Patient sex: M
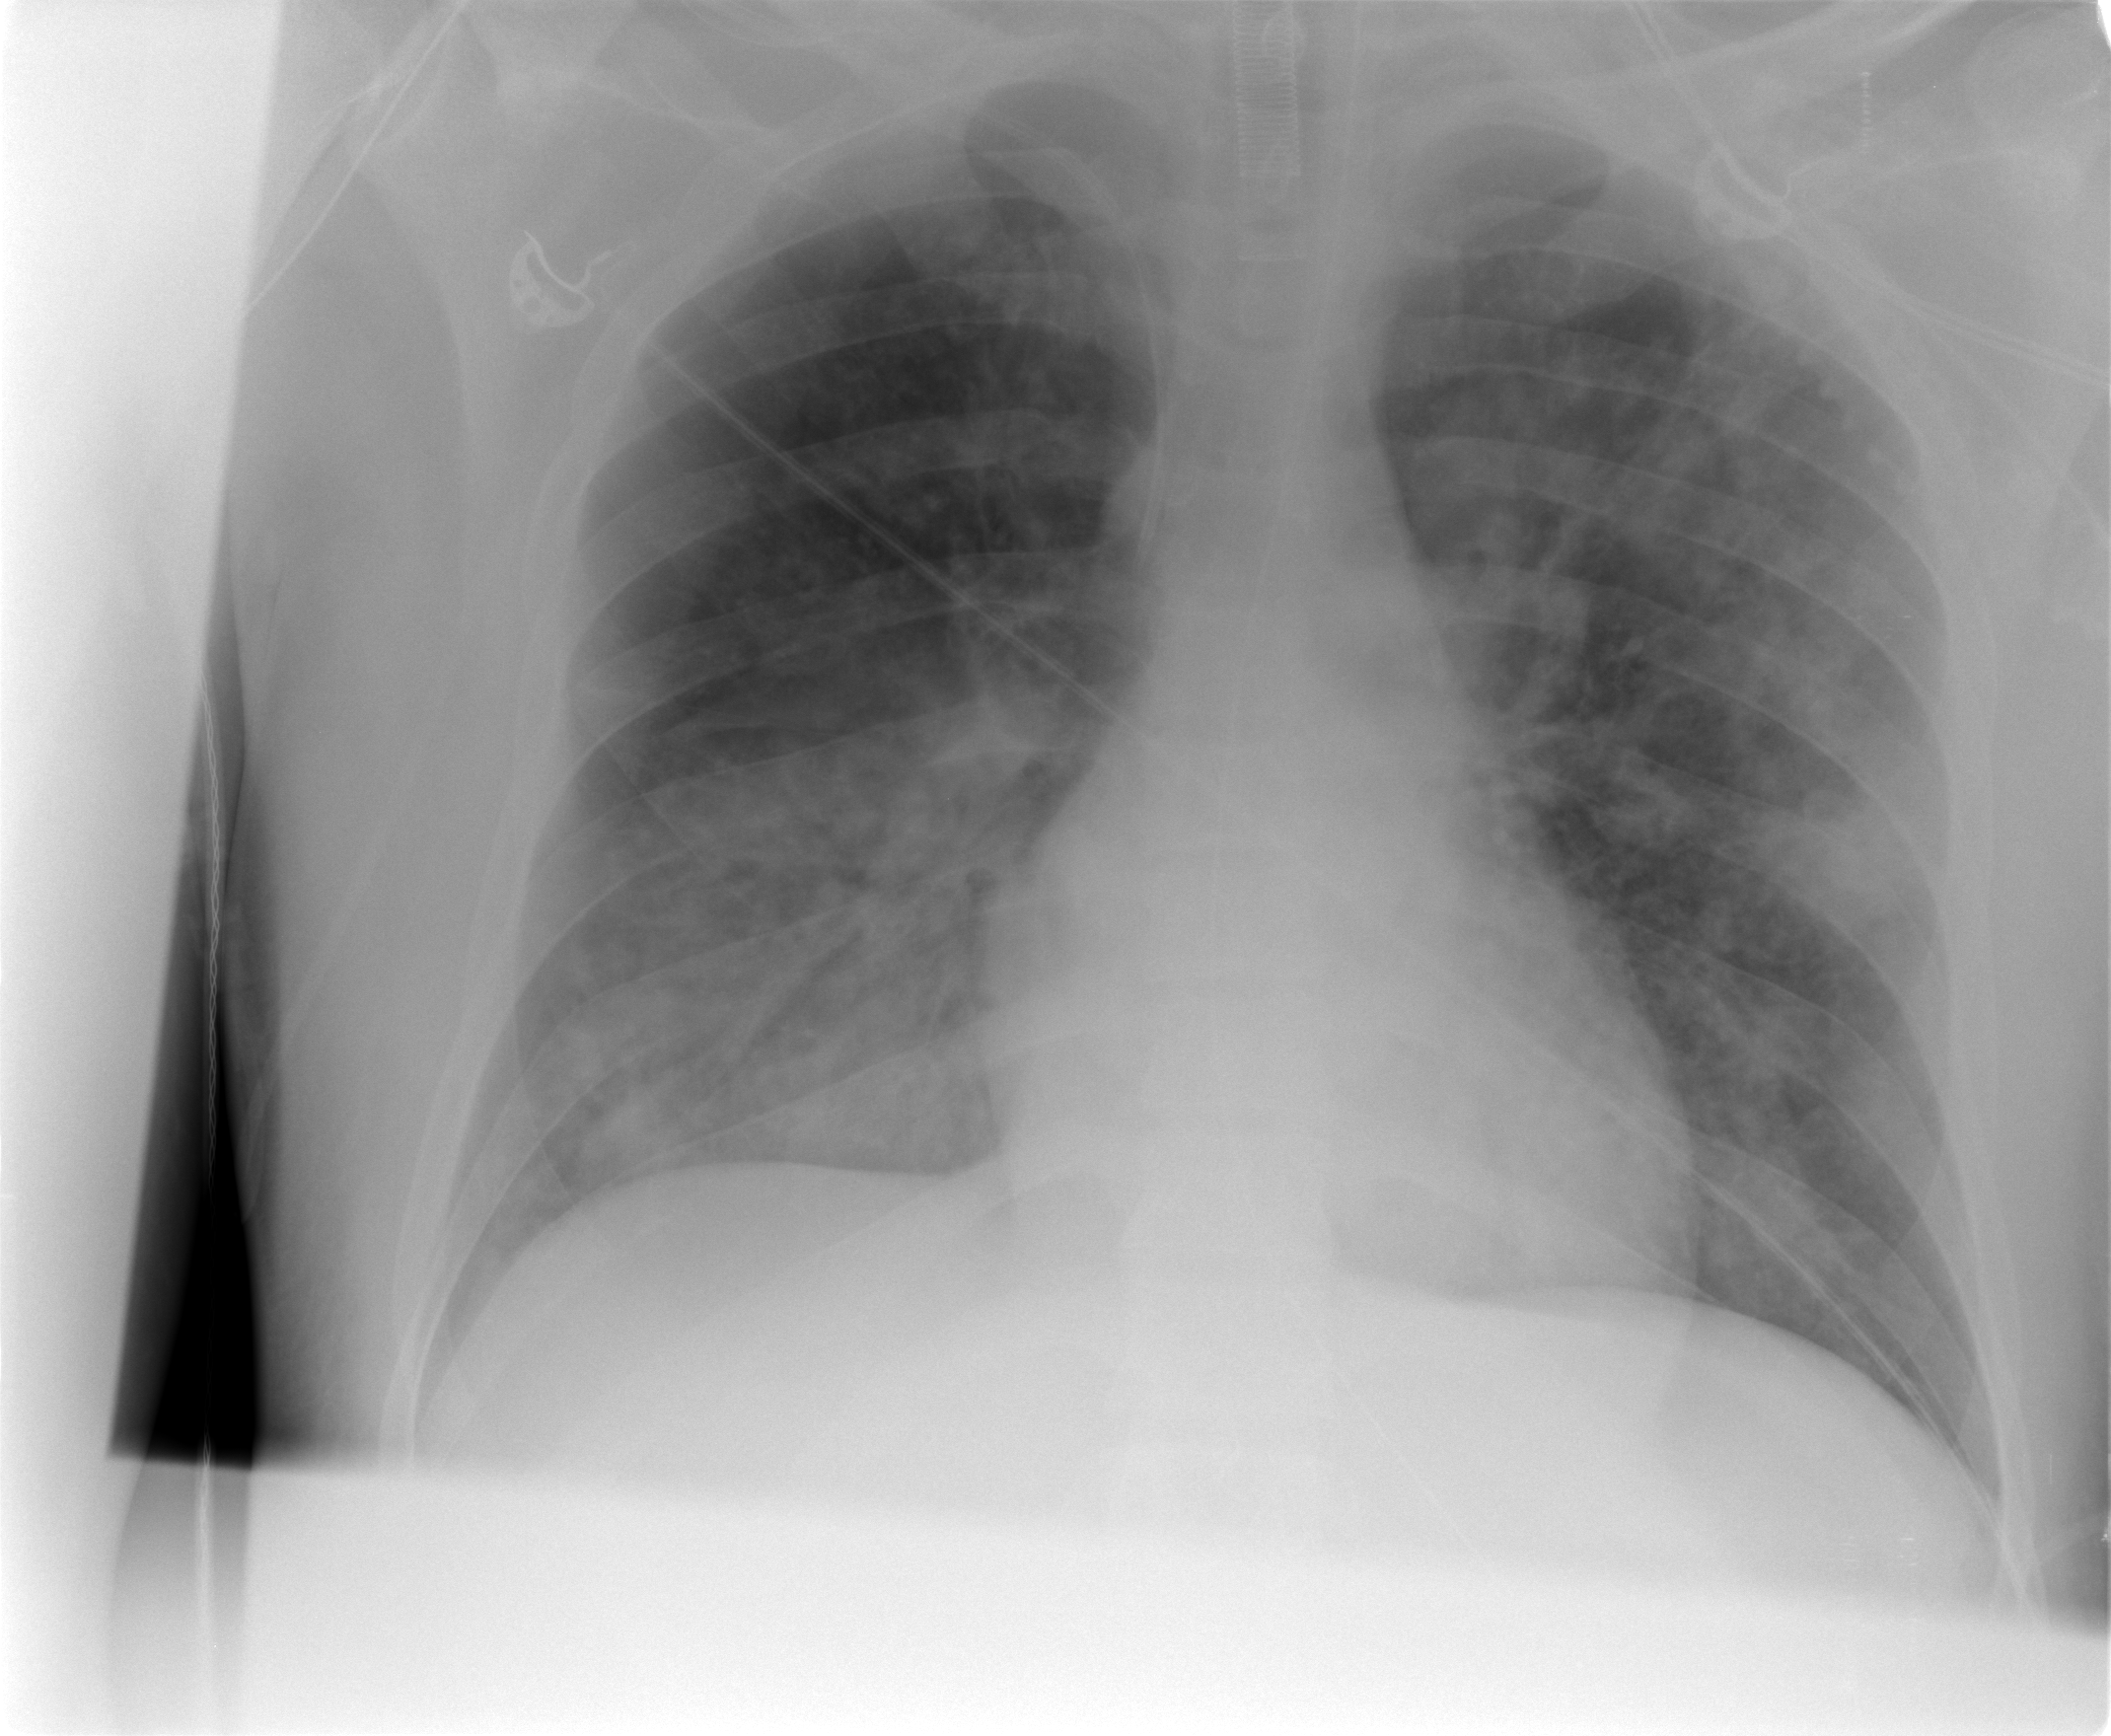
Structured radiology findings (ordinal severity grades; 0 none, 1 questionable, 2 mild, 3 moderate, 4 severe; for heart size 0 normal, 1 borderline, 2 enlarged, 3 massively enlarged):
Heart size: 1
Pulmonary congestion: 2
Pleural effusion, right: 0
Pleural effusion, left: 0
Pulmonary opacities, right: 3
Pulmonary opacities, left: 3
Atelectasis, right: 2
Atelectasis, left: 2